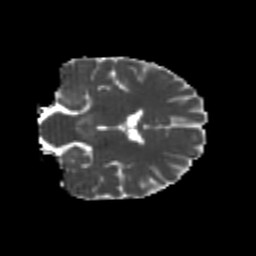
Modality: MD
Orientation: coronal
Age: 20
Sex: female
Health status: healthy
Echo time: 0.074 s